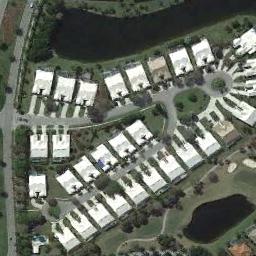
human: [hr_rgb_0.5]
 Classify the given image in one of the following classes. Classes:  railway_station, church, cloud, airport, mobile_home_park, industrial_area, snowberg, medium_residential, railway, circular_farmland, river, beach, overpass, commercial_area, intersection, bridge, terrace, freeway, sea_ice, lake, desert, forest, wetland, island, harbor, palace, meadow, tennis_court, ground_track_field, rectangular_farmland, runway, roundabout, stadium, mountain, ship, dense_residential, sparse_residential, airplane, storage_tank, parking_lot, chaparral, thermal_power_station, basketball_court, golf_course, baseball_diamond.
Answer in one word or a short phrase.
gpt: dense_residential